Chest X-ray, PA view. Patient: 65 years old, sex M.
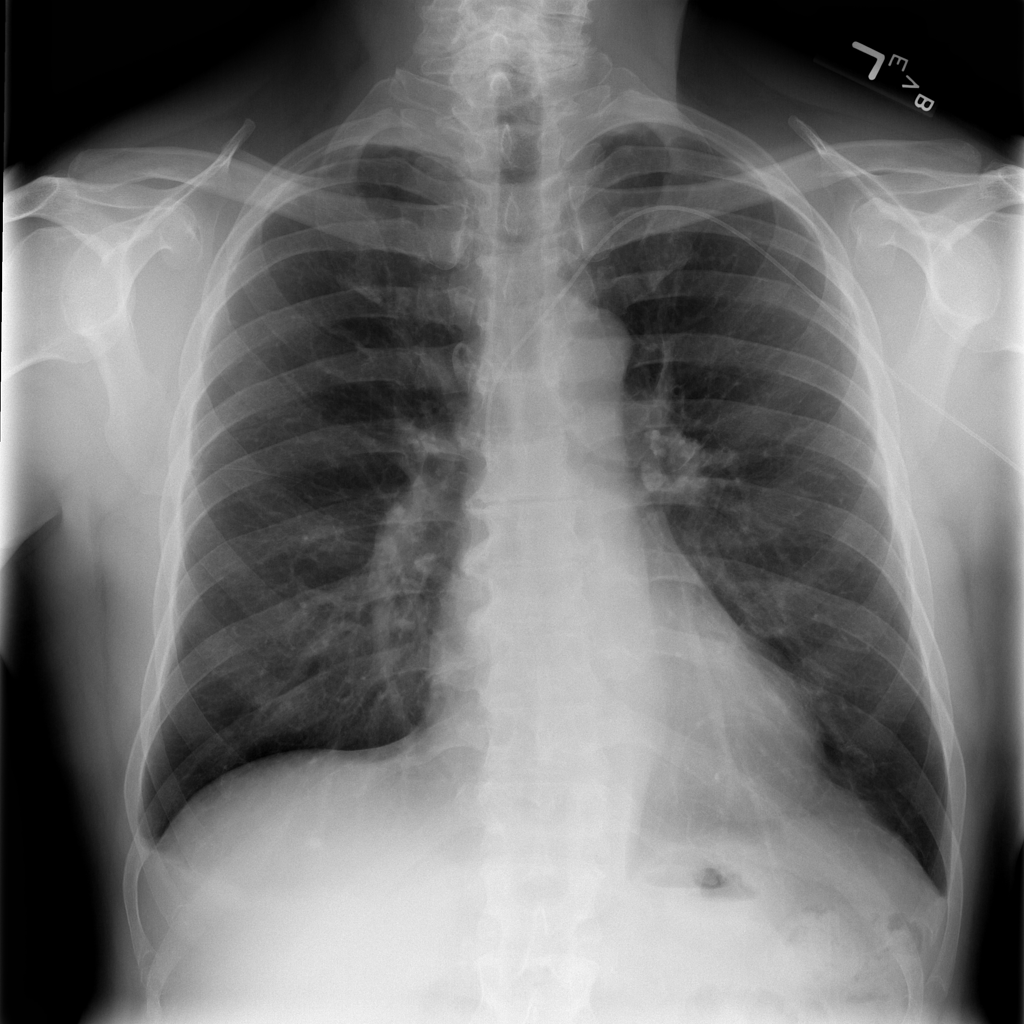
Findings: No Finding